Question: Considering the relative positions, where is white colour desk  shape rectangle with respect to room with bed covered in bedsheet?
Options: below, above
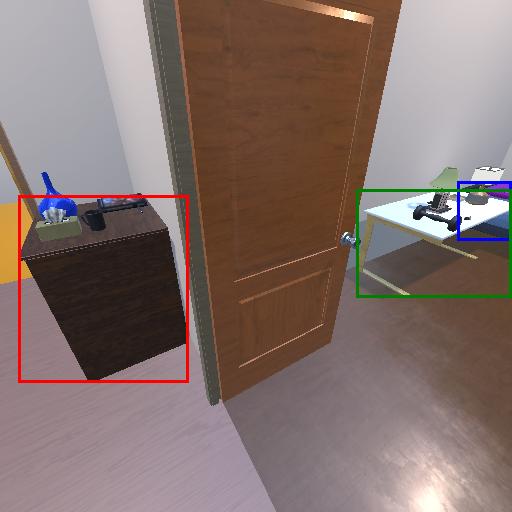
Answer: below